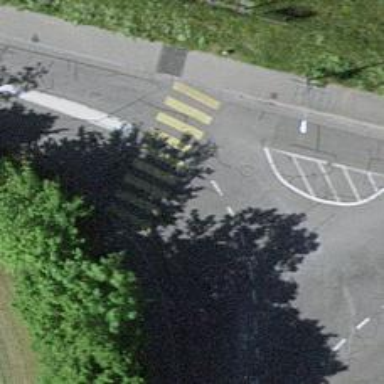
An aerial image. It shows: Uncontrolled zebra crossing on the road.